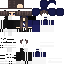
A male human skin with dark skin, wearing brown long hair dressed in a blue hoodie and black pants, featuring a closed mouth.